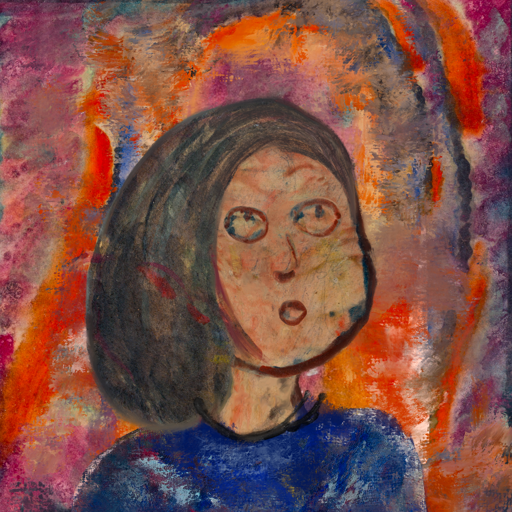
Background: Experience, Head And Neck Side: Orphan, Face Side: Orphan, Bust: Irani, Hair Side: Gypsy_Mother, Head Accessory: Blank, Second Necklace: Blank, Necklace: Orphan, Baby: Blank